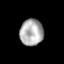
Tissue: prostate
Cell type: T cells
Senescence score: 0.7395
Nuclear area (px): 600
Mean DAPI intensity: 175.758